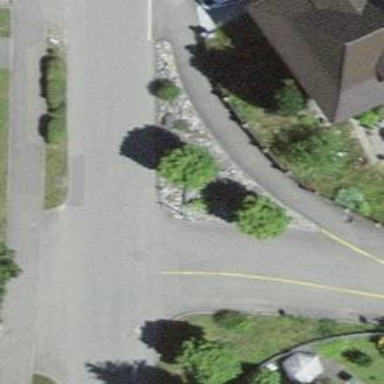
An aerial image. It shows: Brown bench in the vicinity.